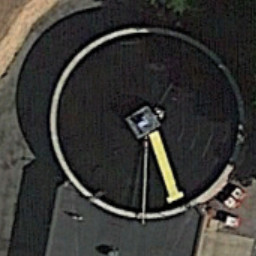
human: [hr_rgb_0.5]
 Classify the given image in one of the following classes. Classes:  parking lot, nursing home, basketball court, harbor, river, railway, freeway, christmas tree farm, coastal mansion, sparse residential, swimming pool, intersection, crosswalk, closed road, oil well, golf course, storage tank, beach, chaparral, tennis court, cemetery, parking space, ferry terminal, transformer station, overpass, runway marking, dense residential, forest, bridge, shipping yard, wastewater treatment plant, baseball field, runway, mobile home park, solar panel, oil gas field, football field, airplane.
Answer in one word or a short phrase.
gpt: wastewater treatment plant